Question: I would like to do UIViews, UILabels, etc. aligned starting from middle screen using InterfaceBuilder like this...
Blue - Middle Screen
Red - Controls aligned from middle towards screen border.

What could be the constraint(S) needed??
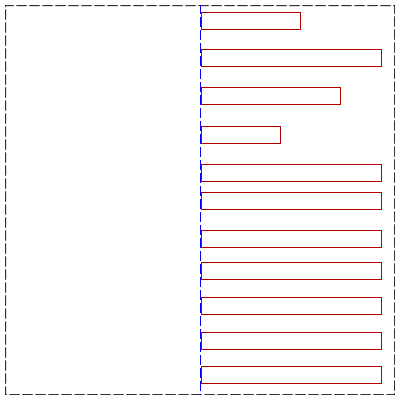
Answer: You can give that top view a constraint to the left edge of the screen with a value that's half the width of the screen. You can then select all the views and choose "Leading Edges" under the "Add New Alignment Constraints" section of the "Align" button at the bottom right side of the canvas.